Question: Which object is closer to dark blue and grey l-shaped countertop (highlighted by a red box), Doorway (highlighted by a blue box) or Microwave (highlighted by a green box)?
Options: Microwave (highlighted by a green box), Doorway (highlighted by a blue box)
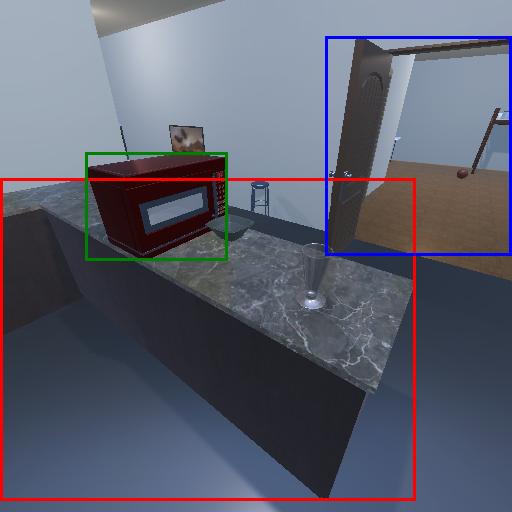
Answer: Microwave (highlighted by a green box)